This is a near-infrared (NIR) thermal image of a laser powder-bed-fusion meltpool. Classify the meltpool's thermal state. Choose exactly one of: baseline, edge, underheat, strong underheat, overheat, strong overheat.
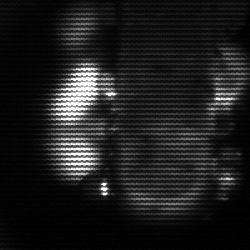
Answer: strong underheat